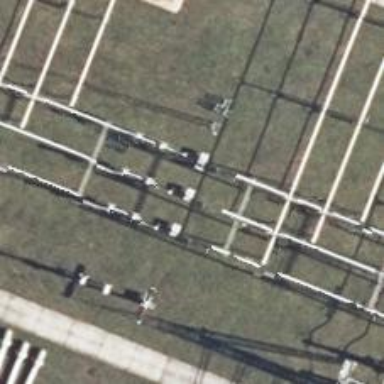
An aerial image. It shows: Busbar power line with 3 cables.